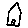
Label: house